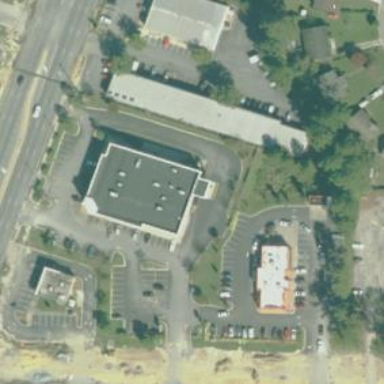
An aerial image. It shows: Building that is pharmacy providing healthcare services.